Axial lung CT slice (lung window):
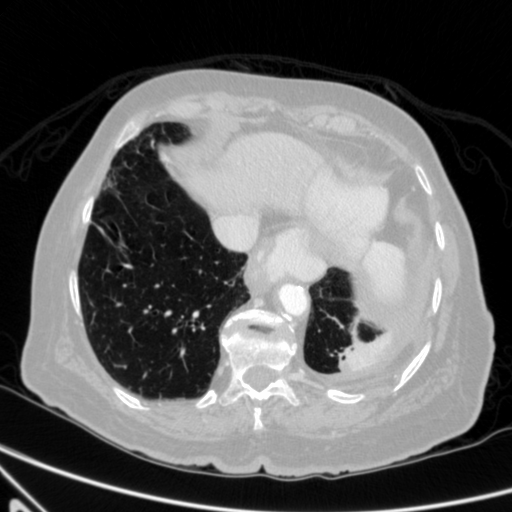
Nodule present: no